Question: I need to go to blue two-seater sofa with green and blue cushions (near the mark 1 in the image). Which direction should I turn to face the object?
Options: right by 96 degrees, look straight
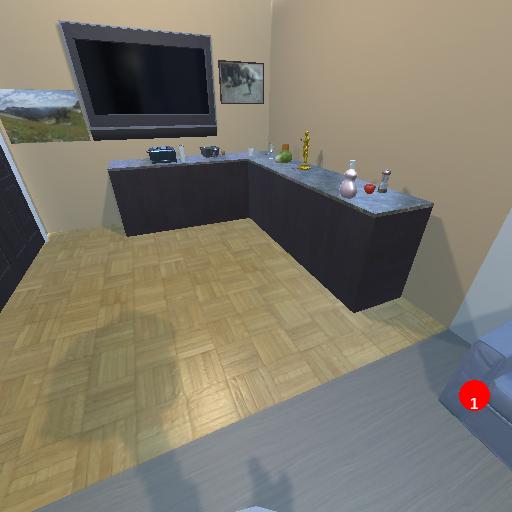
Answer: right by 96 degrees